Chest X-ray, PA view. Patient: 32 years old, sex F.
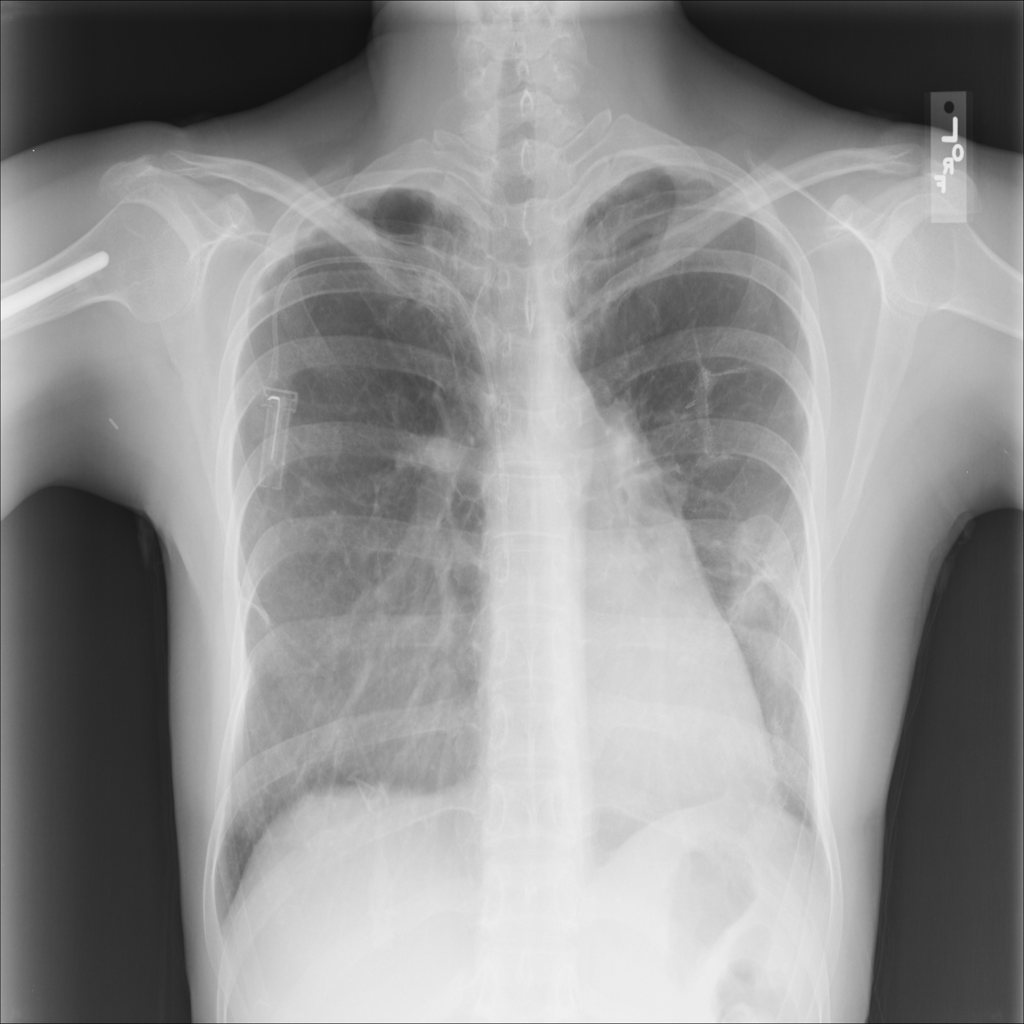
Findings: No Finding